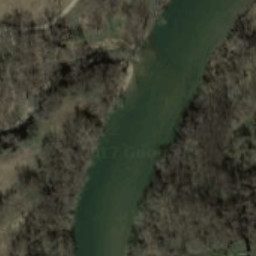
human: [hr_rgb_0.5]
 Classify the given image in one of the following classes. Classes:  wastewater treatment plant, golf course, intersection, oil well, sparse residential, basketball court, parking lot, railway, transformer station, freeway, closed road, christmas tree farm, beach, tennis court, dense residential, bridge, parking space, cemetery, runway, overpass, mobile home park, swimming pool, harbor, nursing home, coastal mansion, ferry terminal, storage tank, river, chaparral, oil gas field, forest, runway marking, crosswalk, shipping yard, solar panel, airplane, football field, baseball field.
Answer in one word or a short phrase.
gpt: river